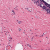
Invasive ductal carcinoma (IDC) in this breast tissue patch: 0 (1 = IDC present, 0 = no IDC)